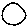
Label: circle